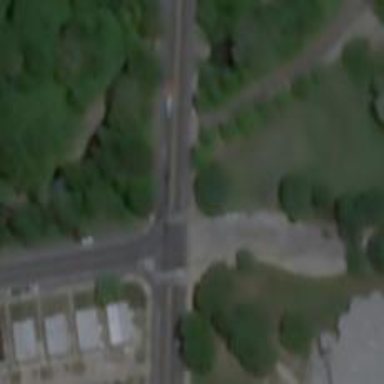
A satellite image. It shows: Marked road crossing.